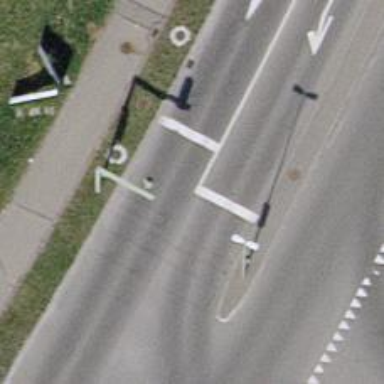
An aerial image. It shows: Road with traffic signals.